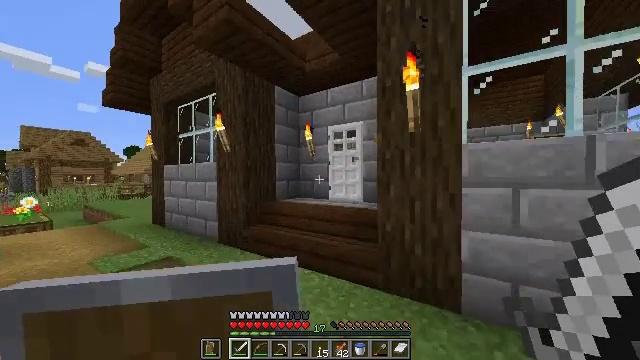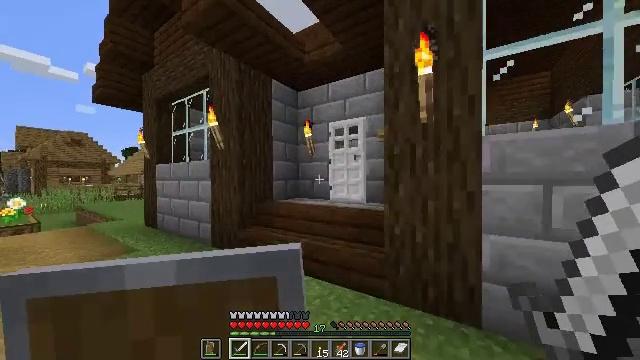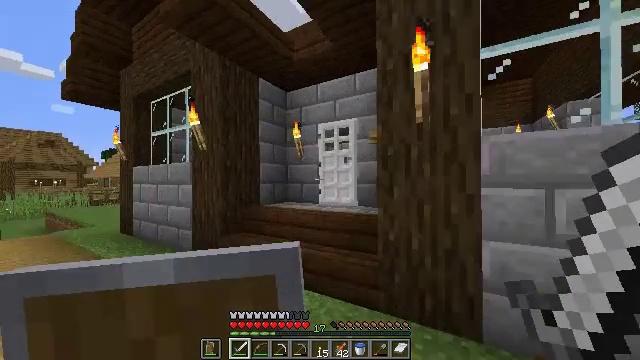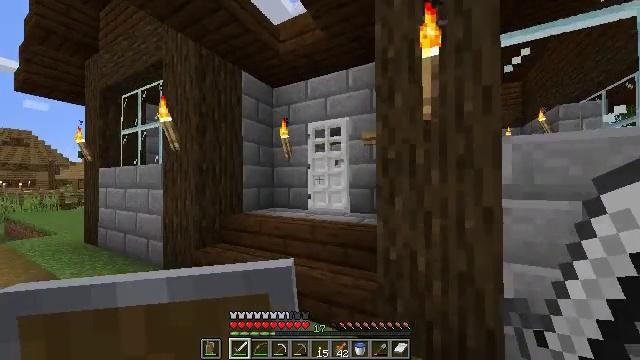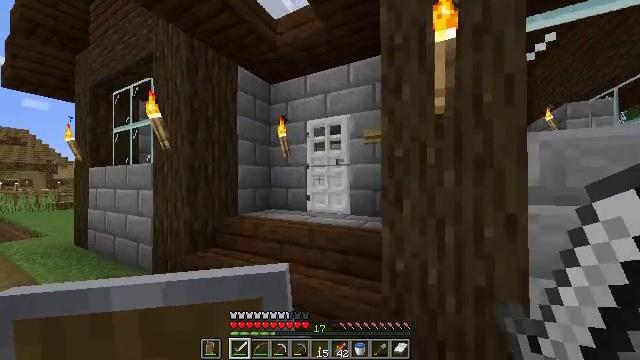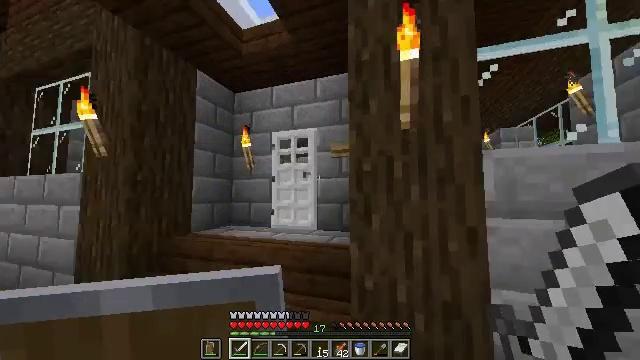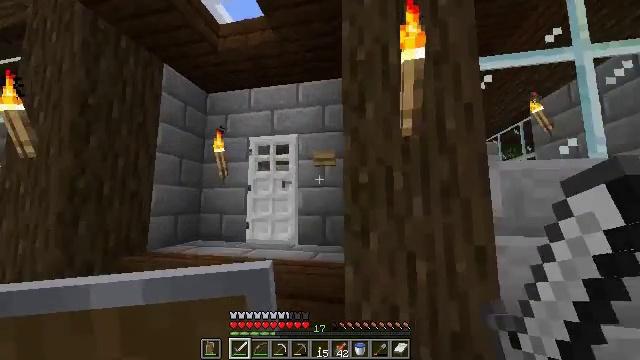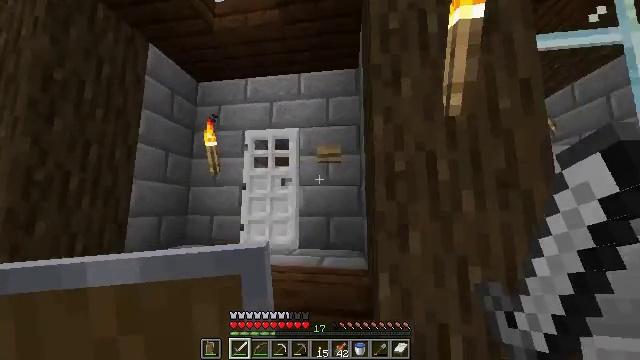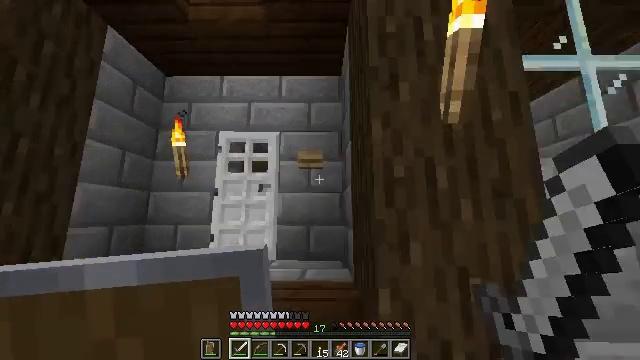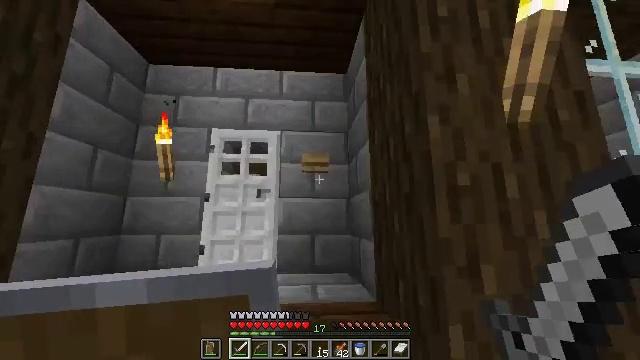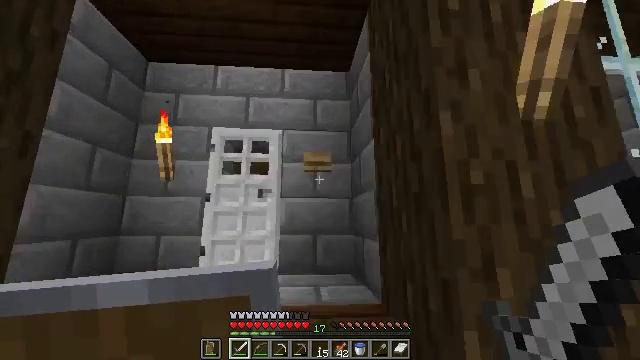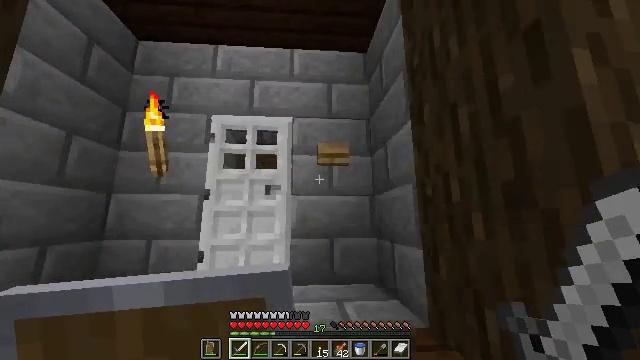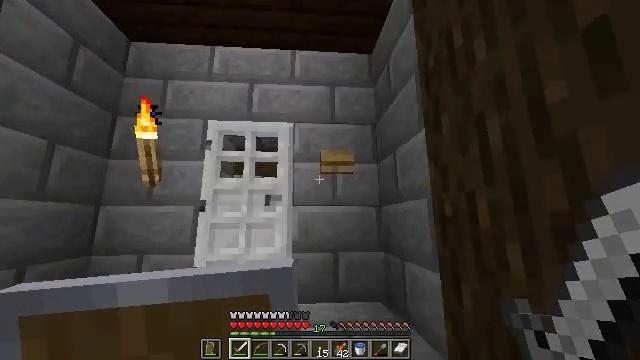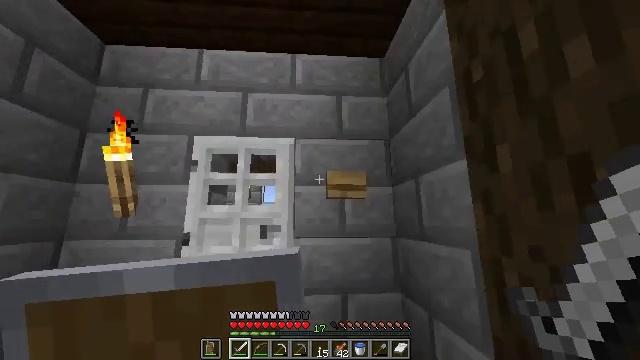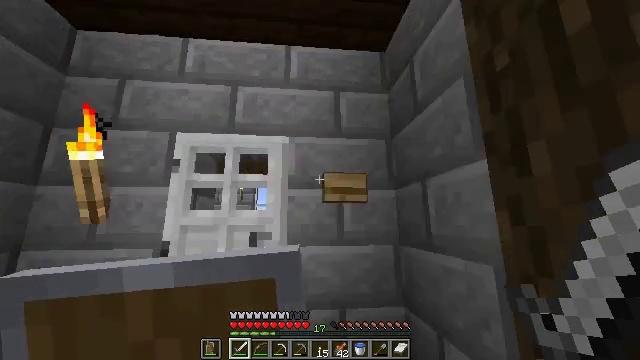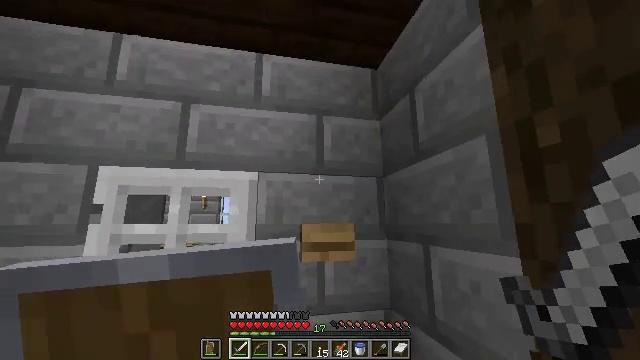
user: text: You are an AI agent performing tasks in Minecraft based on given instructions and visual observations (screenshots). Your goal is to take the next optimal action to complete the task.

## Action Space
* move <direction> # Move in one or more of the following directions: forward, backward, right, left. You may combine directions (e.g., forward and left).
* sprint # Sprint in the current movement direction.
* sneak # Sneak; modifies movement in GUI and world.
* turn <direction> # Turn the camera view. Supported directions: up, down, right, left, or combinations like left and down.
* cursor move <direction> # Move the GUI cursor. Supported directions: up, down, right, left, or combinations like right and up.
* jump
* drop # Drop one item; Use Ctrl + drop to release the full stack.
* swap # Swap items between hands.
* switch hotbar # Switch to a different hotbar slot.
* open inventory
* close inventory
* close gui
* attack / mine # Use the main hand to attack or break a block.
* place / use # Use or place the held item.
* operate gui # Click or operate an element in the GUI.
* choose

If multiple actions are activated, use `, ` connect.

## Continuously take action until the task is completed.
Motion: motion action
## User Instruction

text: Craft a redstone block.
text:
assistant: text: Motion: move forward
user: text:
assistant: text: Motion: move forward, turn right and up
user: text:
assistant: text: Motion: move forward, turn right
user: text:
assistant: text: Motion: move forward
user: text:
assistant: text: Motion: move forward and move left, turn right and up
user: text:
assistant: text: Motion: move forward and move left, turn right and up
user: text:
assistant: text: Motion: move forward and move left, turn right
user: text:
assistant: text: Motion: move forward and move left, turn right and up
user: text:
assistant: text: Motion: move forward and move left, turn right and up
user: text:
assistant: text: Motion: move forward
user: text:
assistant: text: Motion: move forward
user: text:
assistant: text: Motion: move forward
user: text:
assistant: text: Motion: move forward
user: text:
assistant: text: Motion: turn right
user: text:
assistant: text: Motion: turn right
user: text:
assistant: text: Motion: turn right and down
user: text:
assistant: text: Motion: turn right and down
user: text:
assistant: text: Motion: turn down
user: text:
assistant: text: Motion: no_op
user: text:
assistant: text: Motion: turn down
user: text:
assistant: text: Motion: turn left and down
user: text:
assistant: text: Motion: no_op
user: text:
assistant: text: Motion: no_op
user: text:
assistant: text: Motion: no_op
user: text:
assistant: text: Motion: use / place
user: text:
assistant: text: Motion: use / place
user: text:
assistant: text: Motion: move forward, use / place
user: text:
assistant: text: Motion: move forward and move left, turn down
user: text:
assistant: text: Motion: move forward and move left, turn down
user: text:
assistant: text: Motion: move forward and move left, turn left